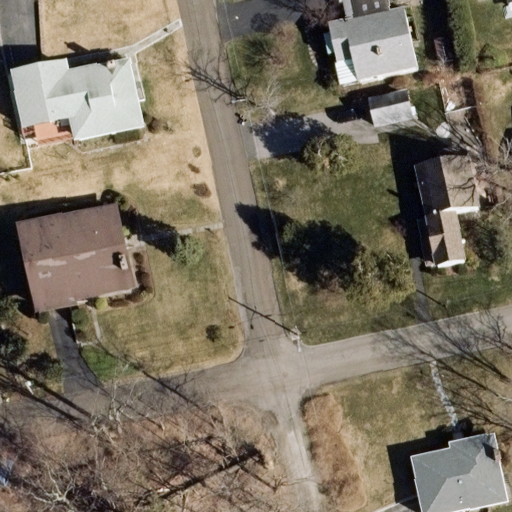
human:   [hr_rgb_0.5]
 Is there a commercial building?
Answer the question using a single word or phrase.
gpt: no

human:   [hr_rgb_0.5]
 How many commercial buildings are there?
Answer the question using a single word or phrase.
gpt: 0

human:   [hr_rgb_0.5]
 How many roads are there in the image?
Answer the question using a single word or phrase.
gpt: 2

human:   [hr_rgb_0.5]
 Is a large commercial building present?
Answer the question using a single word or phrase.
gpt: no

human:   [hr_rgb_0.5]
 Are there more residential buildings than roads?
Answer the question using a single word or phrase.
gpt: yes

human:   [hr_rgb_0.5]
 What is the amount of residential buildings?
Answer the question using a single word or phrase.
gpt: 7

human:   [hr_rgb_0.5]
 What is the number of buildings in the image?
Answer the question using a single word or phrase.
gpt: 7

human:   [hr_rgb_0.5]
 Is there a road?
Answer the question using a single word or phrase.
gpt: yes

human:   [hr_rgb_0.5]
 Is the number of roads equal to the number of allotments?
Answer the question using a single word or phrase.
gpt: no

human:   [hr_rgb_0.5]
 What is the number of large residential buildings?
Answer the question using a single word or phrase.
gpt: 0

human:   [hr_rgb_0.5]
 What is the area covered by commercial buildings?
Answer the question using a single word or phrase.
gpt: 0m2

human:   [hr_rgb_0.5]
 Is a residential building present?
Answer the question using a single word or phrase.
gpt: yes

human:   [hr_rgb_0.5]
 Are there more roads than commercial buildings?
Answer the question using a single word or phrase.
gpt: yes

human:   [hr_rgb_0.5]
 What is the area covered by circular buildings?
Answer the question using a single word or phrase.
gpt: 0m2

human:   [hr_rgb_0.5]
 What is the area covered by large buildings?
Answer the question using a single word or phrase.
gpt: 0m2

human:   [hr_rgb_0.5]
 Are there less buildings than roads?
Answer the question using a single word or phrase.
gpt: no

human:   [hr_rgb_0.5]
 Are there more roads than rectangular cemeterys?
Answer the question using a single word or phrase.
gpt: yes

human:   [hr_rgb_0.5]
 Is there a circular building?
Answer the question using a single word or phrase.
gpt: no

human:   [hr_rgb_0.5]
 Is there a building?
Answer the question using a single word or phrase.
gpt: yes

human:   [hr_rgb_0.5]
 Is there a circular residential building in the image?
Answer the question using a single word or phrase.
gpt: no

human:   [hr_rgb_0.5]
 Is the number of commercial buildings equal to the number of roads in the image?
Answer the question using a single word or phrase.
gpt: no

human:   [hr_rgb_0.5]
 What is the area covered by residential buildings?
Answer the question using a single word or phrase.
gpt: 1065m2

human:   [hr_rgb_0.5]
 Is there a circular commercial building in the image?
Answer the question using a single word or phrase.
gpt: no

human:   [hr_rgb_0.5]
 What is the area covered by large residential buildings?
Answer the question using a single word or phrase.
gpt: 0m2

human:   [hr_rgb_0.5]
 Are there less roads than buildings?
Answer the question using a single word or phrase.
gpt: yes

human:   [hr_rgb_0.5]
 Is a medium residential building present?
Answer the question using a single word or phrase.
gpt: yes

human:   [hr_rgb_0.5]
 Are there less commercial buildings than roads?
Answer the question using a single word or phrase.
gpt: yes

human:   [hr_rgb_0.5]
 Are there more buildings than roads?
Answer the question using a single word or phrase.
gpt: yes

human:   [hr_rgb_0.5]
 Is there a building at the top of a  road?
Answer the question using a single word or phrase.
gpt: yes

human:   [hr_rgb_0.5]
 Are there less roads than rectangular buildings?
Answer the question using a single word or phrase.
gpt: yes

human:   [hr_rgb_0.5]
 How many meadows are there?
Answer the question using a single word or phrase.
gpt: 0

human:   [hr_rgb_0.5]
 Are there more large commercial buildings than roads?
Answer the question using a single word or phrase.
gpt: no

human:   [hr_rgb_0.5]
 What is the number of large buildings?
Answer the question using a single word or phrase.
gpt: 0

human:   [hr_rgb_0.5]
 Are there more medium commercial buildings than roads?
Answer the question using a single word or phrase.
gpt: no

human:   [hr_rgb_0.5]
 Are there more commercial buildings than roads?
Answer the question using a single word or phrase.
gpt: no

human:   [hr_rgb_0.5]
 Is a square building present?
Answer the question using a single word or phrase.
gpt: no

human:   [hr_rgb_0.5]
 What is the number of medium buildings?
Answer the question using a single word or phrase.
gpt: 3

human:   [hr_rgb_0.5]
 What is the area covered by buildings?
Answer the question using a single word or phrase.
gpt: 1065m2

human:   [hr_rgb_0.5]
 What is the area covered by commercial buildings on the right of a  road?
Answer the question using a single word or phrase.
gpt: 0m2

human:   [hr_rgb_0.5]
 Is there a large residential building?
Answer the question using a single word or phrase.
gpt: no

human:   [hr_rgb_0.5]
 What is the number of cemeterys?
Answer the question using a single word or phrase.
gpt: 0

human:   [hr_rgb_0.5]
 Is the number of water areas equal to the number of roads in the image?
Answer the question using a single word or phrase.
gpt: no

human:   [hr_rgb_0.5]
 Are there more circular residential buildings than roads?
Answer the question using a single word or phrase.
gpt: no

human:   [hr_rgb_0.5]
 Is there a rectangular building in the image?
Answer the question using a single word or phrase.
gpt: yes

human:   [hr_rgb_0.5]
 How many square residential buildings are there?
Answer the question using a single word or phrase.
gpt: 0

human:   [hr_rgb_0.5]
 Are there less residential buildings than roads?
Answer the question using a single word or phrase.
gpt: no

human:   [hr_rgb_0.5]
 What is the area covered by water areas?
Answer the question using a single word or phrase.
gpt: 0m2

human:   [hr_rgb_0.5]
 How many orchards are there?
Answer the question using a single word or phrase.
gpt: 0

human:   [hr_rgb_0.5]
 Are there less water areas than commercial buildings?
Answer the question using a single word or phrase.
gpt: no

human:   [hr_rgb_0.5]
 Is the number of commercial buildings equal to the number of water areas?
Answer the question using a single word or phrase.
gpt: yes

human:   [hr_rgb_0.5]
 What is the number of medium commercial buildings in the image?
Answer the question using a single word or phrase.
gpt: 0

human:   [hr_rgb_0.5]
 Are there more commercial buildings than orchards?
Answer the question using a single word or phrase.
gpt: no

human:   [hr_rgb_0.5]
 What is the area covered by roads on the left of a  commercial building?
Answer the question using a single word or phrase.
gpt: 0m2

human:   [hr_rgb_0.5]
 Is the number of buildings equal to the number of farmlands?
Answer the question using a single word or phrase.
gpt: no

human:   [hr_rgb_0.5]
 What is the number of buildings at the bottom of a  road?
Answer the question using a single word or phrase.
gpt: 1

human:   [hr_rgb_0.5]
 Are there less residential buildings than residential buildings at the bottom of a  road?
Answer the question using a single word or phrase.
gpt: no

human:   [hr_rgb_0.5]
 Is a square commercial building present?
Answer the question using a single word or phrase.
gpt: no

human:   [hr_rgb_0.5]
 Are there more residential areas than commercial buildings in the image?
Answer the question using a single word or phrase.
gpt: no

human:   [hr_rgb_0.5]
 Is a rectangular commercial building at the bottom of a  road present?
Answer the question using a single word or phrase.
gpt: no

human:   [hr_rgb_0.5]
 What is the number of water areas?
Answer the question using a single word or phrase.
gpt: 0

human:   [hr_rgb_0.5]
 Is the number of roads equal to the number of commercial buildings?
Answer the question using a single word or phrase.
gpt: no

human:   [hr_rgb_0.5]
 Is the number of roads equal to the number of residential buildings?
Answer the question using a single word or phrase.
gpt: no

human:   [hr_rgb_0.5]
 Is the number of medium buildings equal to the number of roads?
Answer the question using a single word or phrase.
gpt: no

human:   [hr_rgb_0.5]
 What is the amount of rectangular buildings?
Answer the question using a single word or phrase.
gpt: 5